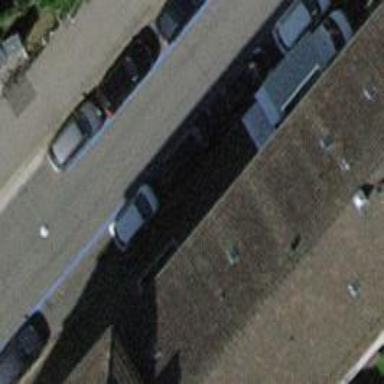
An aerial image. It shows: Parking lane for vehicles.